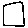
Label: square